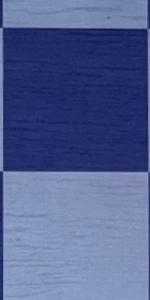
Label: Empty